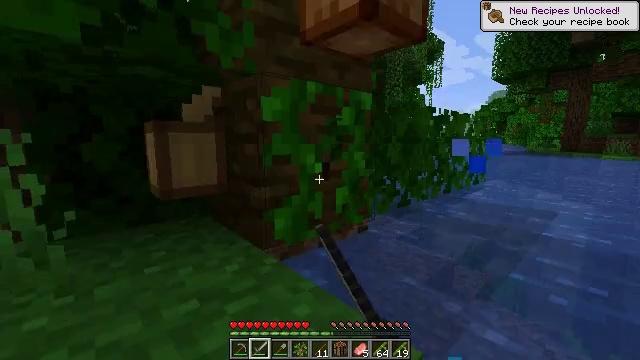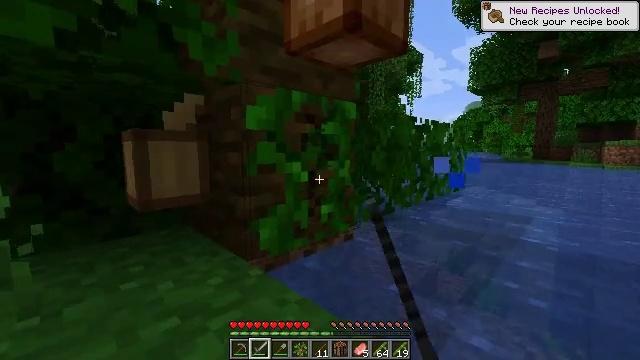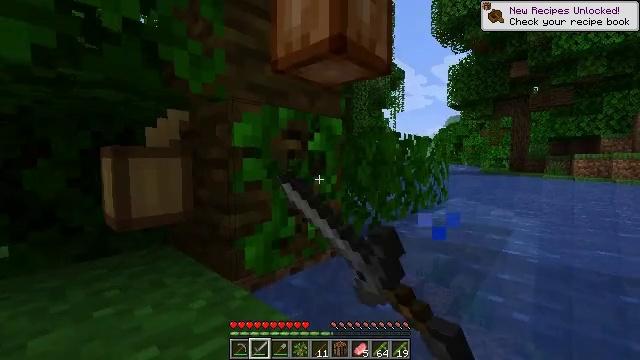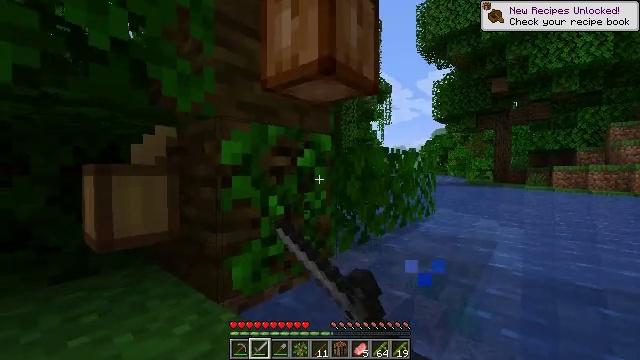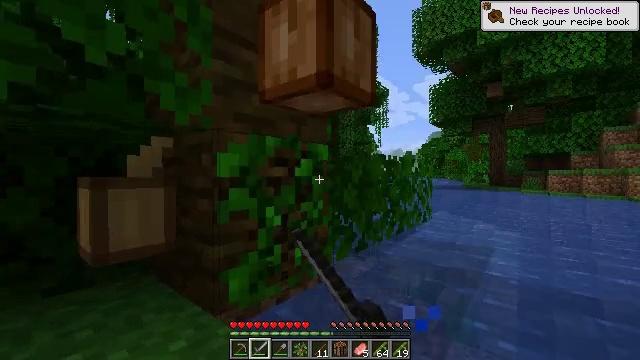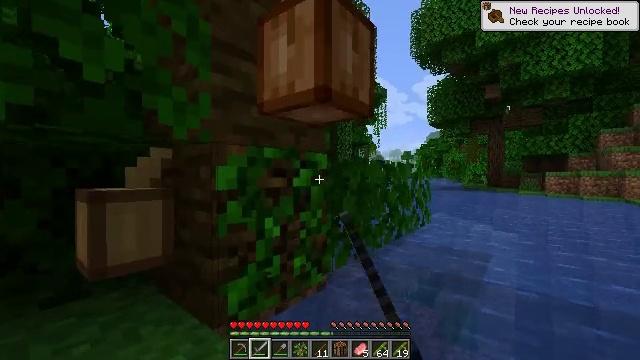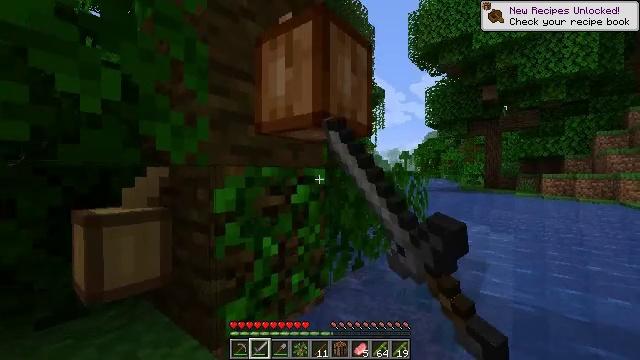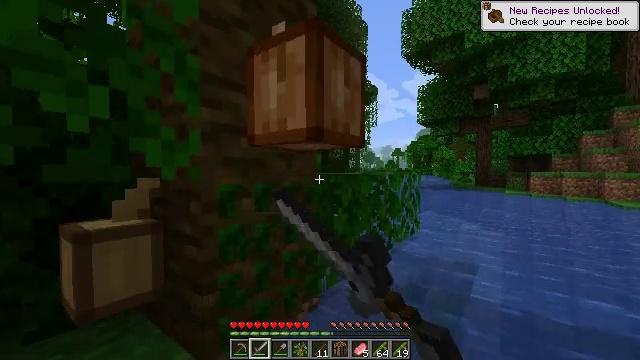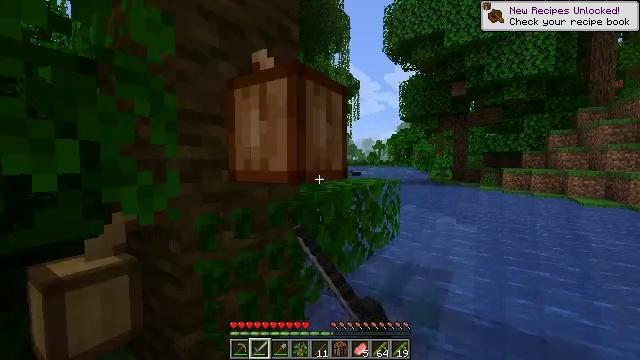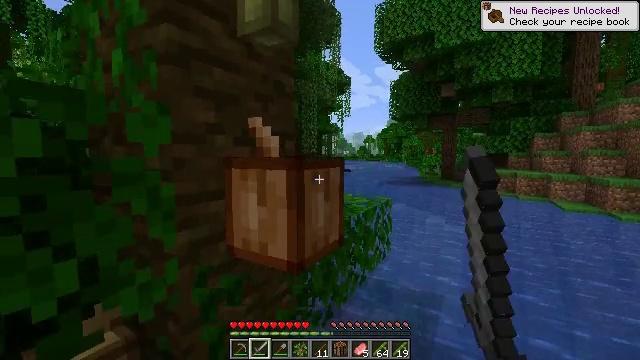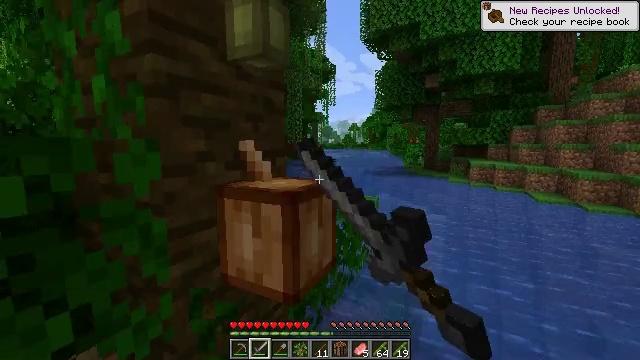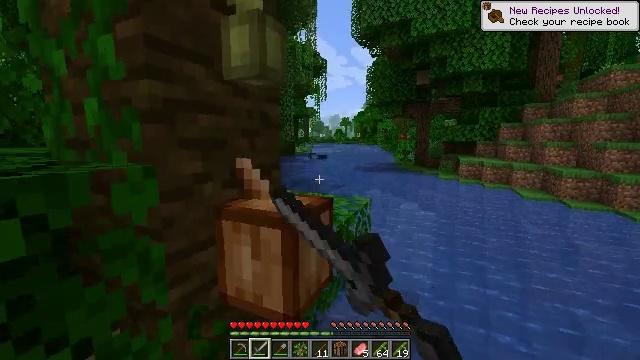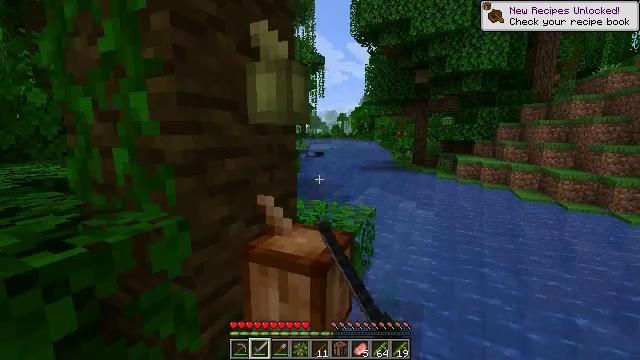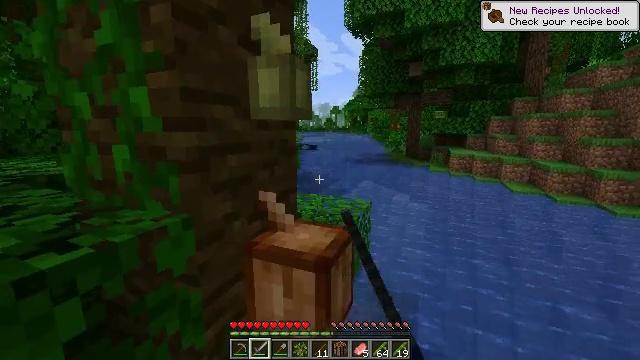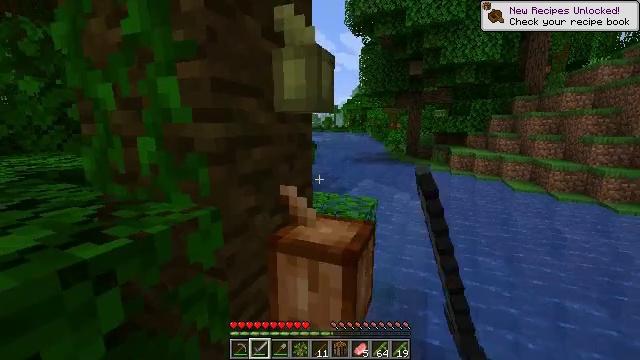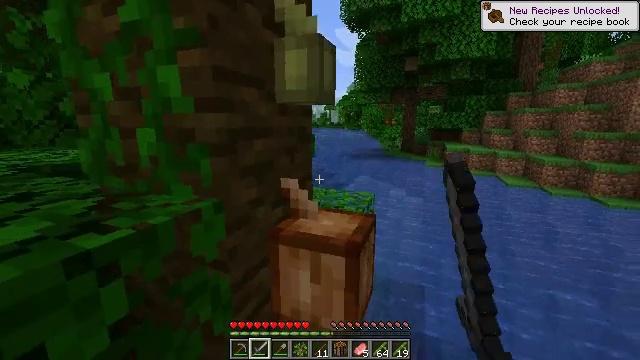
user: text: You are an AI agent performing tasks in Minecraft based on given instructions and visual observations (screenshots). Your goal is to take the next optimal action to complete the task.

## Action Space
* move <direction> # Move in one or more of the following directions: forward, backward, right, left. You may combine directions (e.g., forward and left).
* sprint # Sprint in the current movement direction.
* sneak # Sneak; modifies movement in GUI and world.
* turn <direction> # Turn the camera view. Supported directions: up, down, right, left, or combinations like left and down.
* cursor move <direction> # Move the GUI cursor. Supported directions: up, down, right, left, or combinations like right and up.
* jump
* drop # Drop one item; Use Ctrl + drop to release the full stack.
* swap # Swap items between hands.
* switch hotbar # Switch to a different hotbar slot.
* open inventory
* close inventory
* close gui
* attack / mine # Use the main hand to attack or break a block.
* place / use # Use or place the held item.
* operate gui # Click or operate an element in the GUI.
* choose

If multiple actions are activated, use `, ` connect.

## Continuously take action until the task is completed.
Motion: motion action
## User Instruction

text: Break the vines.
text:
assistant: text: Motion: move left, turn right and up, attack / mine
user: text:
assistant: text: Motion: turn right and up, attack / mine, jump
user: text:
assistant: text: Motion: turn right and up, attack / mine, jump
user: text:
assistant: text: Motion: attack / mine, jump
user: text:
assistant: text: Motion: move left, attack / mine, jump
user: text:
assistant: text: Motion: move left, attack / mine, jump
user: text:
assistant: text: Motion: move left, turn right, attack / mine, jump
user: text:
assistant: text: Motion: move left, turn right and down, attack / mine, jump
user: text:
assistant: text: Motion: move left, turn right and down, attack / mine, jump
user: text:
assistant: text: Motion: move left, turn right and down, attack / mine, jump
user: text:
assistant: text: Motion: move left, turn right and down, attack / mine, jump
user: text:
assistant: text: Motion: move left, turn down, attack / mine, jump
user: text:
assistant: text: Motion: move left, turn right and down, attack / mine, jump
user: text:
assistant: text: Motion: move left, attack / mine, jump
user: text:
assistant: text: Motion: move left, turn right, attack / mine
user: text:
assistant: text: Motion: turn right and down, attack / mine
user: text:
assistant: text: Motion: turn right and down, attack / mine
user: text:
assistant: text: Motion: turn right, attack / mine
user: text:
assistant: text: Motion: attack / mine